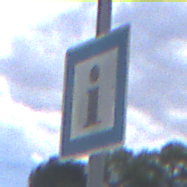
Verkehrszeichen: Informationsstelle
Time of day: Midday
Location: Outdoor (Nature)
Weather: PartlyCloudy
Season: NotSpecified
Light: Natural